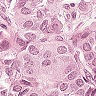
Metastatic tissue present: yes